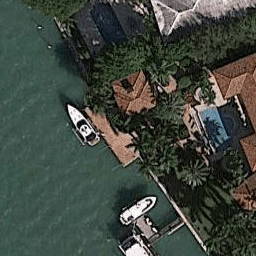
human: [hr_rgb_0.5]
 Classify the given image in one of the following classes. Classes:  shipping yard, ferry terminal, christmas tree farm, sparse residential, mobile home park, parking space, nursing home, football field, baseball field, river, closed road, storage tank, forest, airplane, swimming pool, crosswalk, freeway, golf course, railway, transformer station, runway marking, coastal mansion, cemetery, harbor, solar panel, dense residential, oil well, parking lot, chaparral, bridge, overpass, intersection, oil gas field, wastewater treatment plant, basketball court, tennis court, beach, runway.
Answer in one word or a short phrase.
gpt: coastal mansion